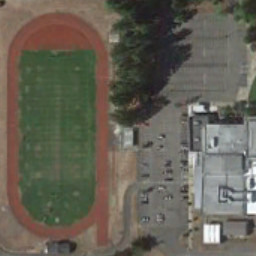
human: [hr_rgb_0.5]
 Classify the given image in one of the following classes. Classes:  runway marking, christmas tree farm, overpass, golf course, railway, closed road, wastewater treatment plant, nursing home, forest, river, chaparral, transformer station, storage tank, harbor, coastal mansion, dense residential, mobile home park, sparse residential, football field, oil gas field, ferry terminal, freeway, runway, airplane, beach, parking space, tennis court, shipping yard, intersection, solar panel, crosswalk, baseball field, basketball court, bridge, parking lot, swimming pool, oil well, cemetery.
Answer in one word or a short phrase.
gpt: football field